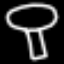
Label: mushroom